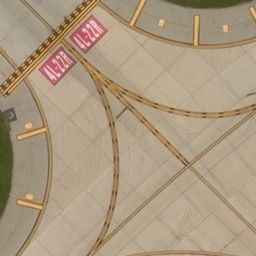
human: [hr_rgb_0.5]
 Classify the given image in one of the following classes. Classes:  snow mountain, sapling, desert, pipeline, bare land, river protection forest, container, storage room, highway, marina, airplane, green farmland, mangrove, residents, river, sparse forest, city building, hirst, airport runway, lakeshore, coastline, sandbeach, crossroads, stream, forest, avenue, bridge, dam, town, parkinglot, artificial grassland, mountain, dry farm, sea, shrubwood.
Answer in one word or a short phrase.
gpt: airport runway